Breast ultrasound image
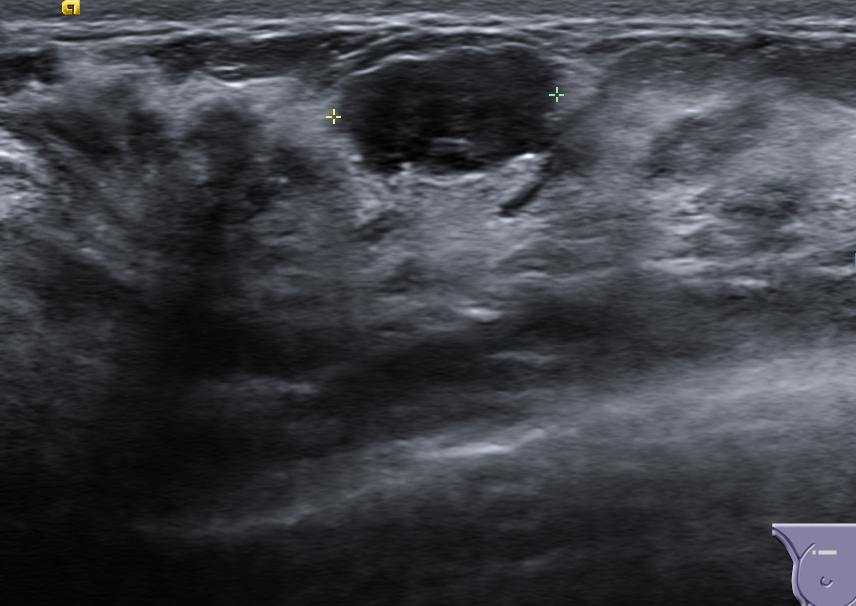
Diagnosis: benign